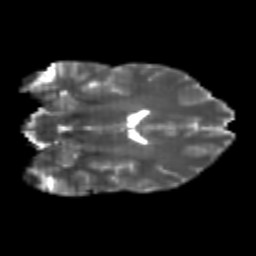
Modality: T2w
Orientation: coronal
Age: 23
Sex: male
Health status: healthy
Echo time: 0.074 s